Interaction volume radius: 5 \u00c5
Interaction volume height: 15 \u00c5
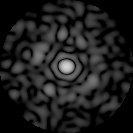
Disorder parameter: 0.7796